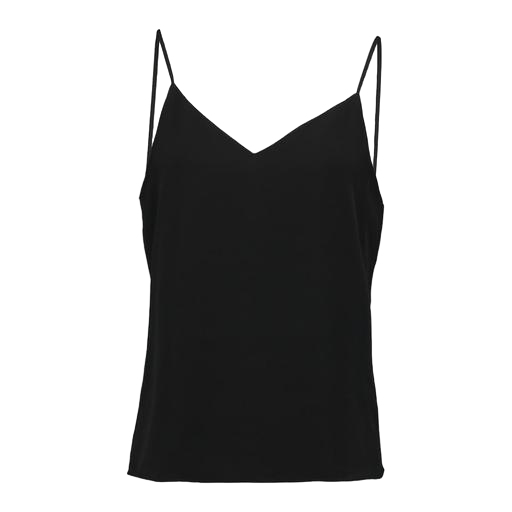
black v-neck cami, black chelsea cami, black v-neck clean cami, white background